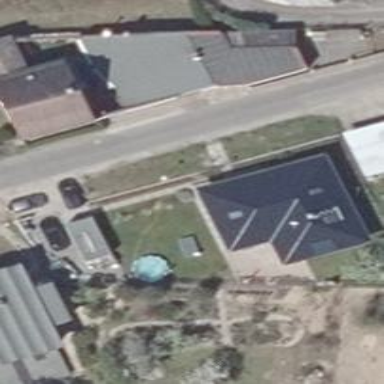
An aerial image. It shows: Detached building with pyramidal roof shape.